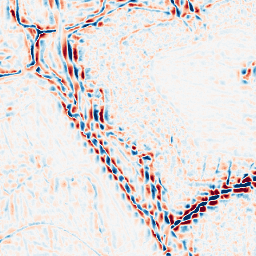
Category: wavelet
Decomposition family: wavelet_dwt
Decomposition parameters: wavelet: sym4
level: 3
Upsampling method: bilinear
Upsampling parameters: scale: 4
Upsampling scale: 4